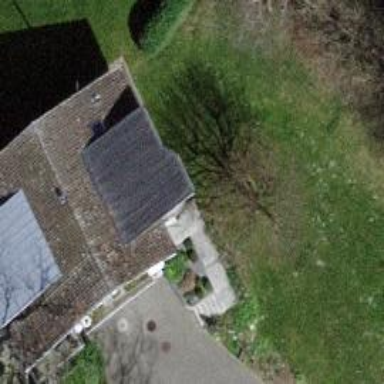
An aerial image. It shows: Simple and straightforward house.